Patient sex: M
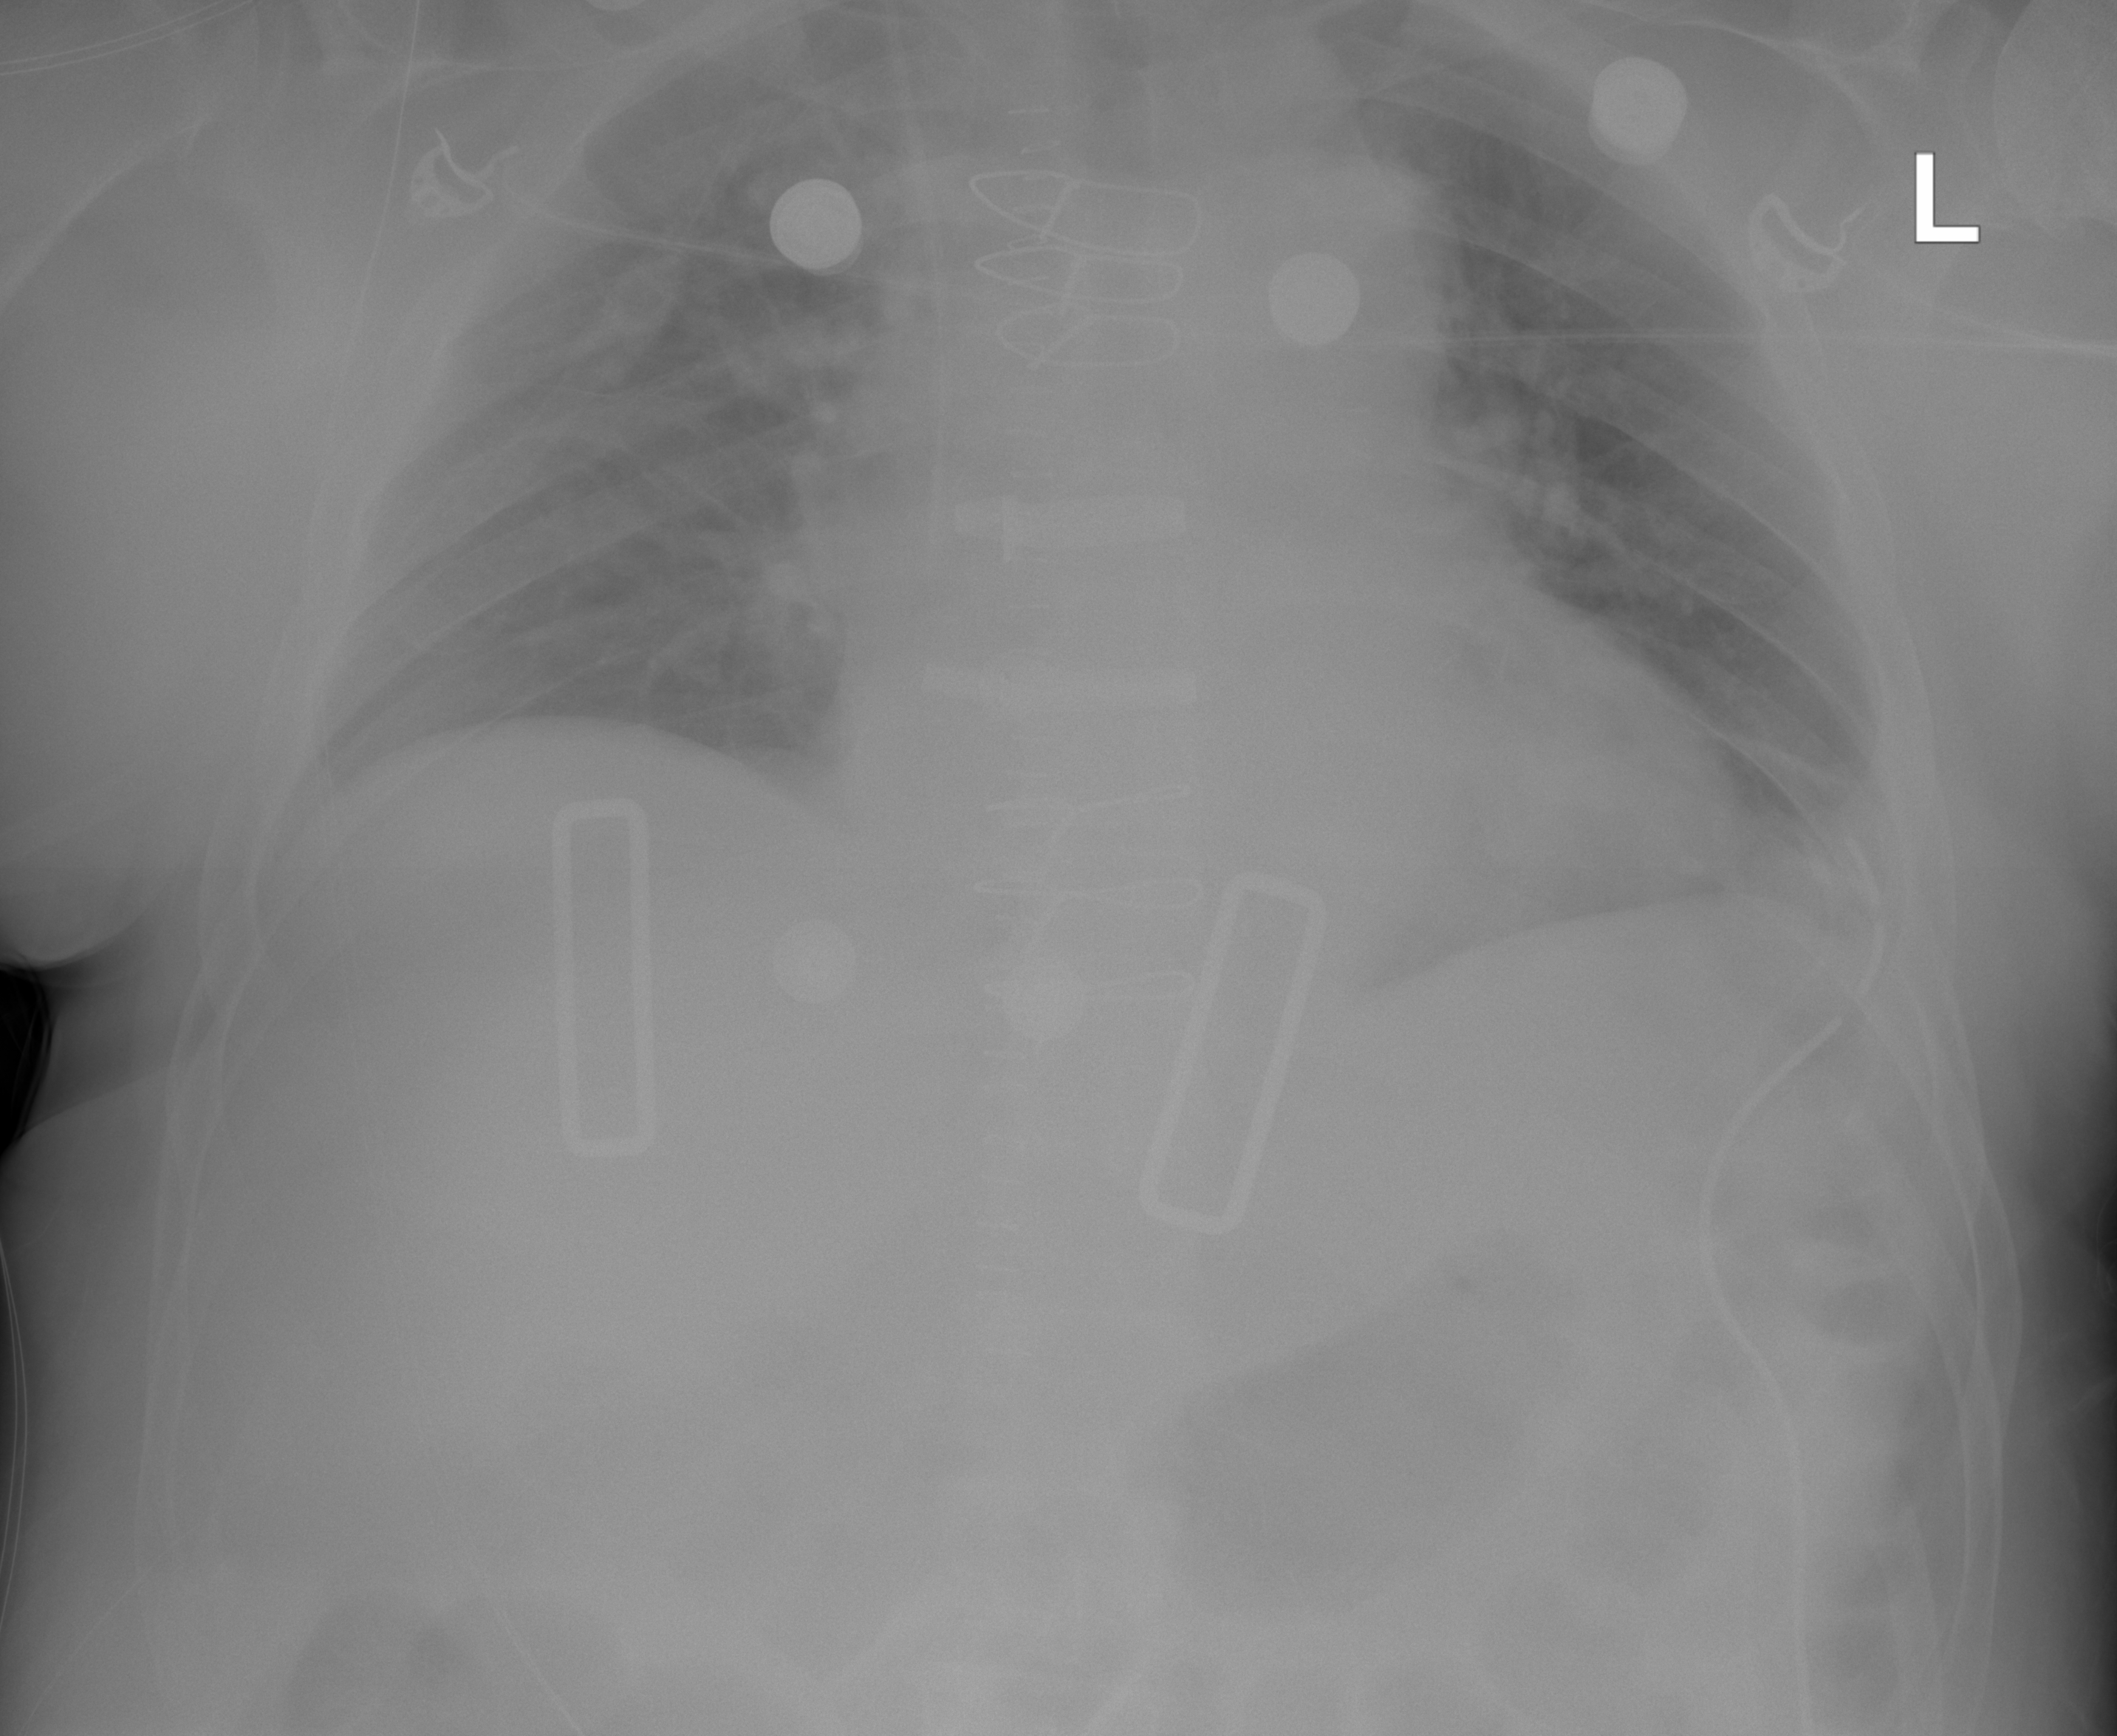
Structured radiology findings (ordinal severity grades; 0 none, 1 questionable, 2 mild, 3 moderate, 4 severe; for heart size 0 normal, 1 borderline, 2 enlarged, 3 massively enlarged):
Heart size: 2
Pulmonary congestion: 0
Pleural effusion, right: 0
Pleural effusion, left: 2
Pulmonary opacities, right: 0
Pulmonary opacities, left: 0
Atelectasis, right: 0
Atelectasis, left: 0